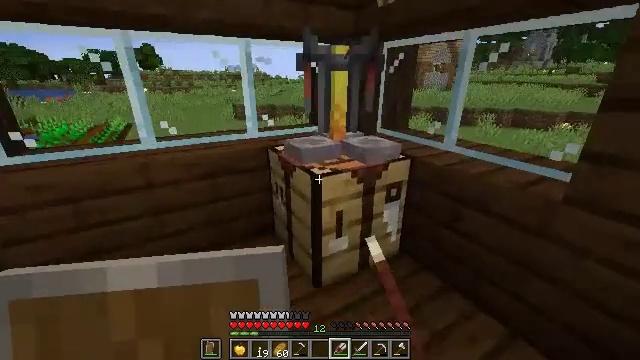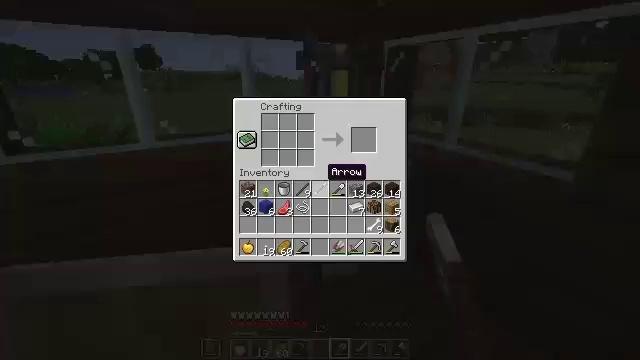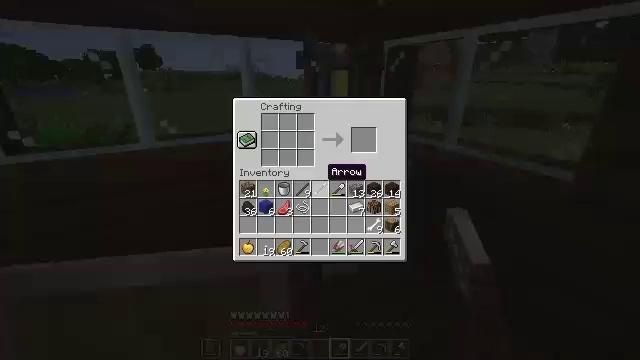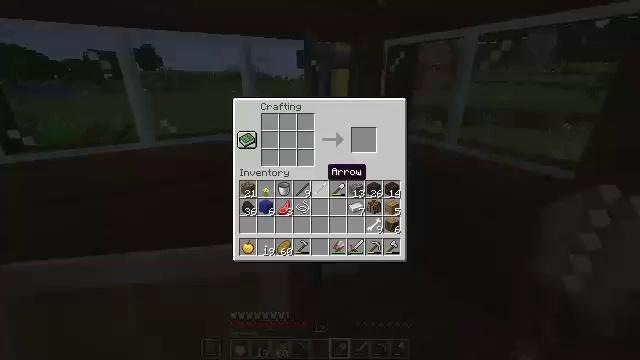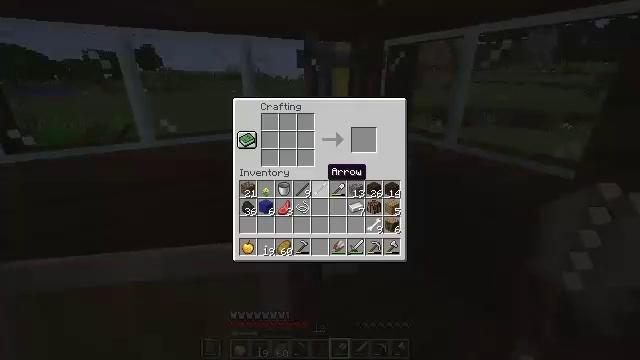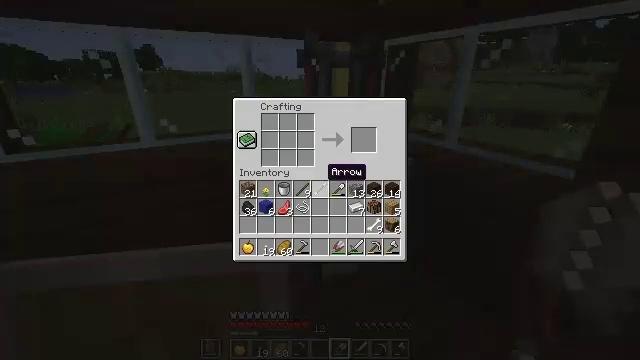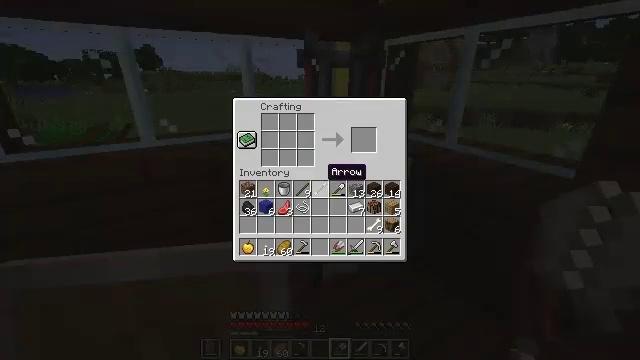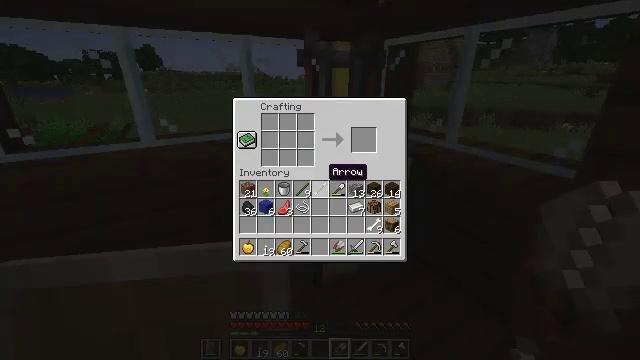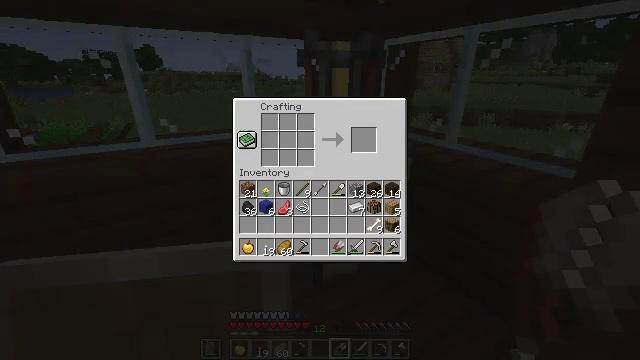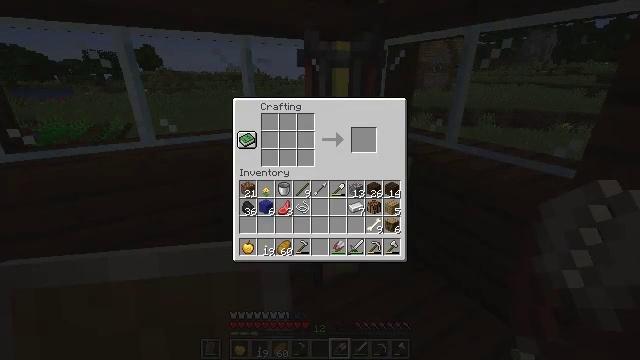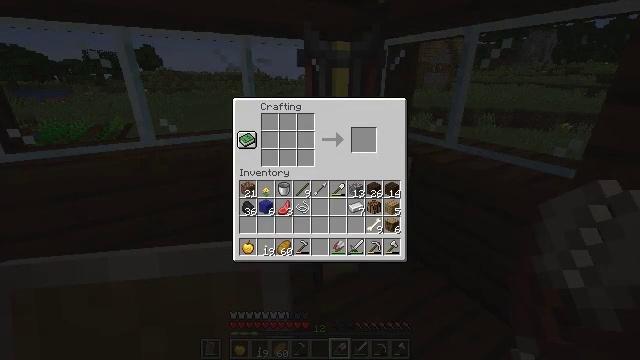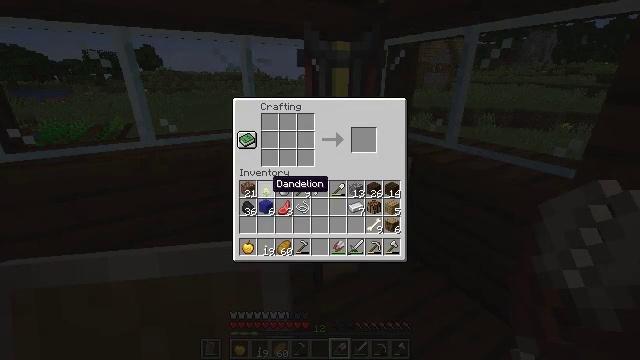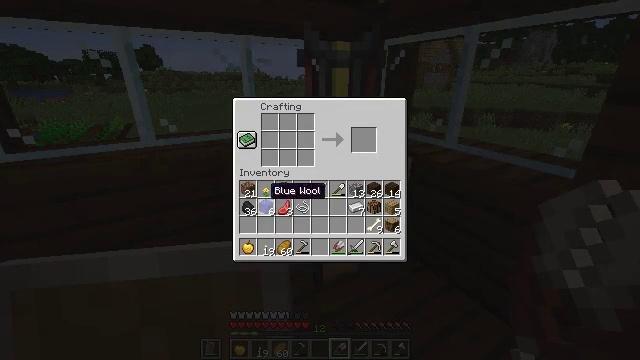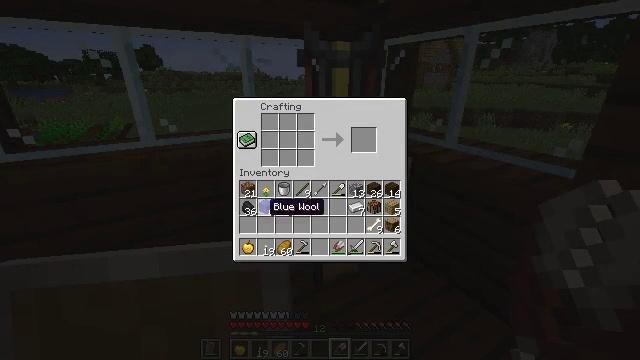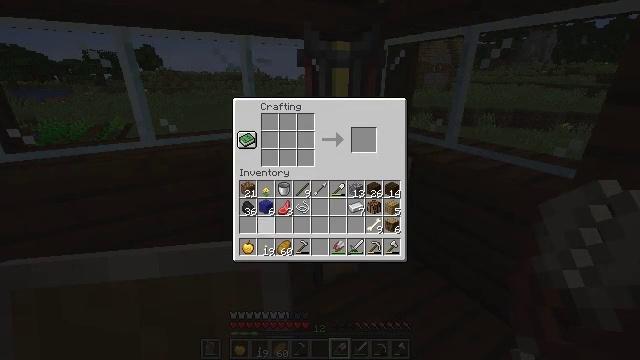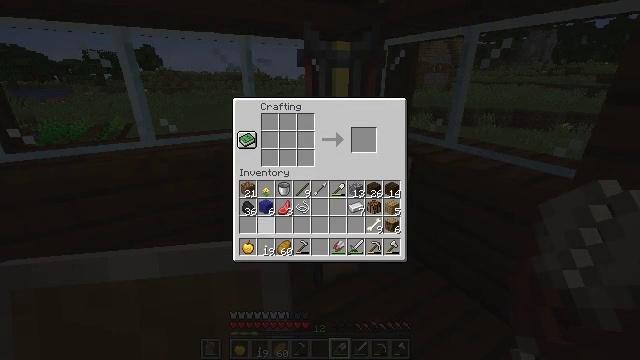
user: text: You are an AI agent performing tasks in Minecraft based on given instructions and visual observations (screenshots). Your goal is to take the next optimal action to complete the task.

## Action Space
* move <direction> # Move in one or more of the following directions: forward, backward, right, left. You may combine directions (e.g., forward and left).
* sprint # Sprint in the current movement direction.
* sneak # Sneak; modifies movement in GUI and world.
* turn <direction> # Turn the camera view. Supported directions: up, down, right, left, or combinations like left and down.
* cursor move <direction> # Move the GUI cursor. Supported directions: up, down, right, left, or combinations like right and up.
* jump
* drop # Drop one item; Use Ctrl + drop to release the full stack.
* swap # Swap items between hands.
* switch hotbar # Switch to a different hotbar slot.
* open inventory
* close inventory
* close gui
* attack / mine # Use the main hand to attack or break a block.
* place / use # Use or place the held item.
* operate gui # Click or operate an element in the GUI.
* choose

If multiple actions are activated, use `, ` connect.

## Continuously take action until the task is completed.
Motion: motion action
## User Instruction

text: Create a blue bed on a crafting table.
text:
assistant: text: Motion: open gui
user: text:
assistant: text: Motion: no_op
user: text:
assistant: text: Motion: no_op
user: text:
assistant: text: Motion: no_op
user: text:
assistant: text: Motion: no_op
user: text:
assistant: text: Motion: no_op
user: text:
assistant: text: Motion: no_op
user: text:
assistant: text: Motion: no_op
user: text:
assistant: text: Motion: cursor move left
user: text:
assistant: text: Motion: cursor move left and down
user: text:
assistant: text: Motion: cursor move left and down
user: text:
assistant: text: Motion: no_op
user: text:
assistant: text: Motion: cursor move down
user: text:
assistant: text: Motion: cursor move down
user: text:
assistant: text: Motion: no_op
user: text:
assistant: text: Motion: no_op
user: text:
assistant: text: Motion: cursor move up
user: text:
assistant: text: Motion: cursor move up
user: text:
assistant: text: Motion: no_op
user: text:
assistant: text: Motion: no_op
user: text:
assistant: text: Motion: no_op
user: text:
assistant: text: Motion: no_op
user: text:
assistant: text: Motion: no_op
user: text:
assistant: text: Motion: no_op
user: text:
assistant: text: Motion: no_op
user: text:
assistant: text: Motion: operate gui
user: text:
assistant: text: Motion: cursor move right and up, operate gui
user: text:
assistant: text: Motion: cursor move right and up
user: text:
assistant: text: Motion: cursor move up
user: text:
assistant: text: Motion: no_op